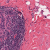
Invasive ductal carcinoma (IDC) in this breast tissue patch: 0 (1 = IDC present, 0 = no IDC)